Question: I tried to generate Image via HTML DIV Content.
I succeeded by using below code 'System.Windows.Forms.WebBrowser'.
'''
protected void Page_Load(object sender, EventArgs e)
{
string _GenerateString = @"VisualStudio<sup>ide test</sup>";
StringBuilder sb = new StringBuilder();
sb.Append(" <style type="text/css"> ");
sb.Append(" #_GenerateHTMLToImage_{ ");
sb.Append(" width:...px; ");
sb.Append(" height:...px; ");
sb.Append(" } ");
sb.Append(" </style> ");
sb.Append(" <div id='_GenerateHTMLToImage_'> ");
sb.Append(_GenerateString);
sb.Append(" </div> ");
//var bmp = MakeScreenshot_original(sb.ToString());
var bmp = MakeScreenshot(sb.ToString());
bmp.Save(@"C: est_web.jpg");
}
public Bitmap MakeScreenshot(string html)
{
// Load the webpage into a WebBrowser control
WebBrowser wb = new WebBrowser();
wb.Navigate("about:blank");
if (wb.Document != null){
wb.Document.Write(html);
}
wb.DocumentText = html;
wb.ScrollBarsEnabled = false;
wb.ScriptErrorsSuppressed = true;
while (wb.ReadyState != WebBrowserReadyState.Complete) {
System.Windows.Forms.Application.DoEvents();
}
wb.Width = wb.Document.Body.ScrollRectangle.Width;
wb.Height = wb.Document.Body.ScrollRectangle.Height;
// Get a Bitmap representation of the webpage as it's rendered in the WebBrowser control
Bitmap bitmap = new Bitmap(wb.Width, wb.Height);
wb.DrawToBitmap(bitmap, new Rectangle(0, 0, wb.Width, wb.Height));
wb.Dispose();
return bitmap;
}
'''
It generate me below image

But my problem is it generate image ( my required string + ).
I don't know how to generate image only string that I want and removed any white space.
I had changed parameter values from below lines...
'''
Bitmap bitmap = new Bitmap(xxx, xxx);
wb.DrawToBitmap(bitmap, new Rectangle(xxx, xxx, xxxx, xxxx));
'''
But, even I had changed parameter integer values , I still not satisfy the outcome.
Any suggestion please.
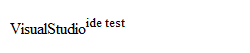
Answer: The default stylesheet gives most DOM elements a margin and/or padding that is not zero, including 'body'.
I would recommend explictly setting 'margin: 0; padding: 0;' on the 'div' style. And then navigate further down to the 'div' container and get dimensions instead.